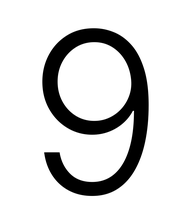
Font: Inter_Light